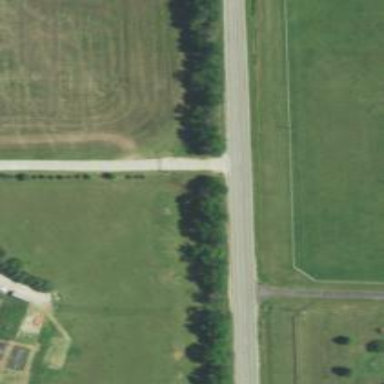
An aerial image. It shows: Tertiary road with asphalt surface.